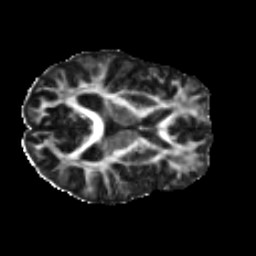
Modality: FA
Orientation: axial
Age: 63
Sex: female
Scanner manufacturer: ge
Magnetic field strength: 3 T
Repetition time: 7.8 s
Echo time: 0.0649 s